Question: I'm trying to implement a layout for a table-row. I have two TextViews which should be alligned to the left and one image that should be alligned to right.
Unfortunately my layout looks like this :

I'm fiddling with this for over an hour now and don't get it to work. What do I have to change to get the image alligned to the right?
This is my xml:
'''
<?xml version="1.0" encoding="utf-8"?>
<LinearLayout xmlns:android="http://schemas.android.com/apk/res/android"
android:layout_width="fill_parent"
android:layout_height="wrap_content"
android:orientation="horizontal" >
<LinearLayout
android:layout_width="wrap_content"
android:layout_height="match_parent"
android:layout_gravity="left"
android:orientation="vertical" >
<TextView
android:id="@+id/textView1"
android:layout_width="wrap_content"
android:layout_height="wrap_content"
android:text="Medium Text"
android:textAppearance="?android:attr/textAppearanceMedium" />
<TextView
android:id="@+id/textView2"
android:layout_width="wrap_content"
android:layout_height="wrap_content"
android:text="Medium Text"
android:textAppearance="?android:attr/textAppearanceMedium" />
</LinearLayout>
<ImageView
android:id="@+id/imageView1"
android:layout_width="wrap_content"
android:layout_height="wrap_content"
android:layout_gravity="center|right"
android:src="@drawable/ic_launcher" />
</LinearLayout>
'''
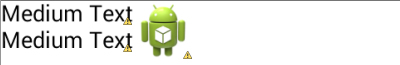
Answer: You can achieve the same in using but weight is only used in making complex layouts now to avoid usage of weight, I would suggest you to transform your UI in . In this way, you can save a lot of extra lines of code.
'''
<?xml version="1.0" encoding="utf-8"?>
<RelativeLayout xmlns:android="http://schemas.android.com/apk/res/android"
android:layout_width="fill_parent"
android:layout_height="wrap_content" >
<TextView
android:id="@+id/textView1"
android:layout_width="wrap_content"
android:layout_height="wrap_content"
android:text="Medium Text"
android:textAppearance="?android:attr/textAppearanceMedium" />
<TextView
android:id="@+id/textView2"
android:layout_width="wrap_content"
android:layout_height="wrap_content"
android:layout_below="@+id/textView1"
android:text="Medium Text"
android:textAppearance="?android:attr/textAppearanceMedium" />
<ImageView
android:id="@+id/imageView1"
android:layout_width="wrap_content"
android:layout_height="wrap_content"
android:layout_alignParentRight="true"
android:src="@drawable/ic_launcher" />
</RelativeLayout>
'''